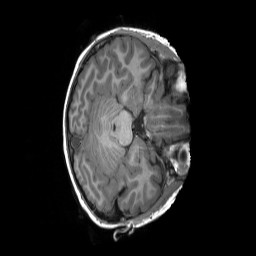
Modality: T1w
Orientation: axial
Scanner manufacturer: siemens
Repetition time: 2.3 s
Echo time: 0.00229 s